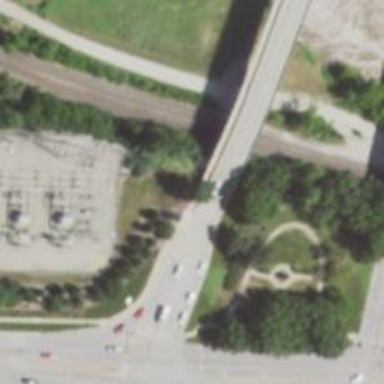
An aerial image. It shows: Footway on bridge.